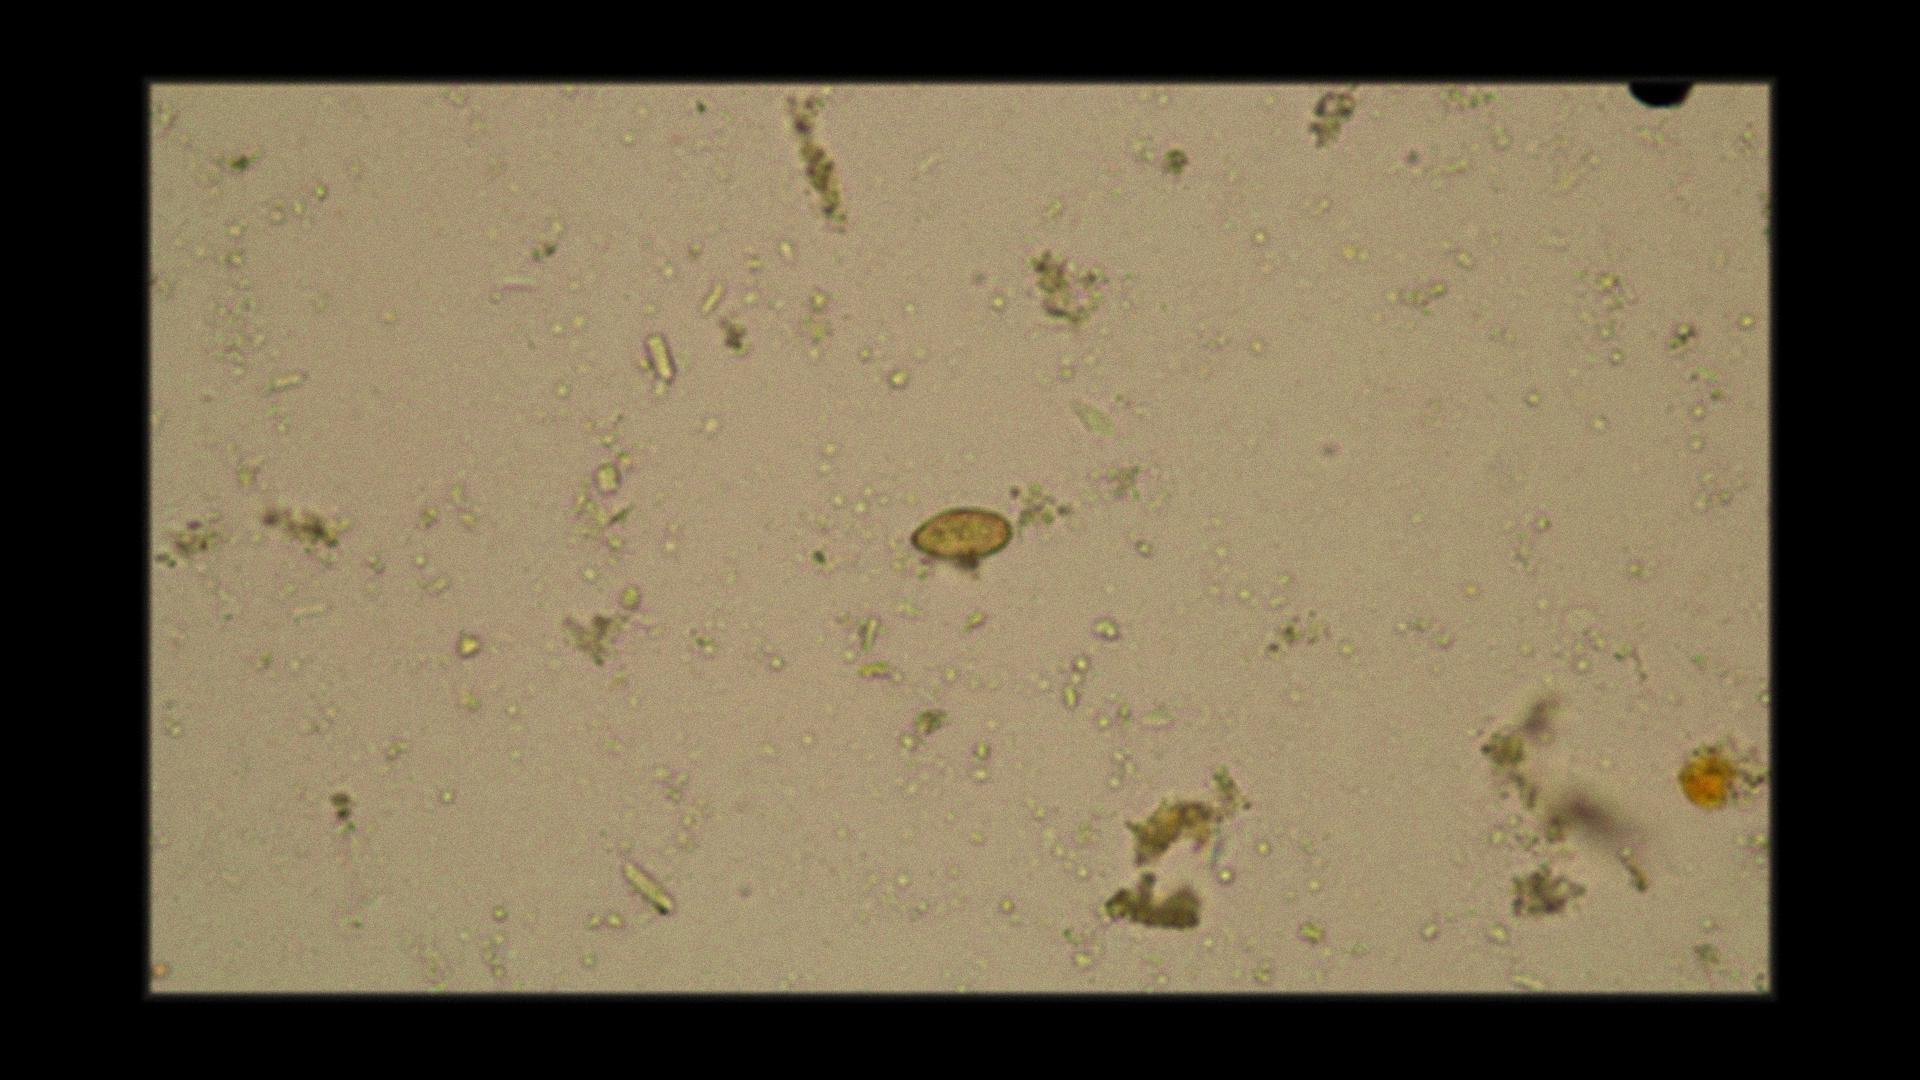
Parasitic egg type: Opisthorchis viverrine